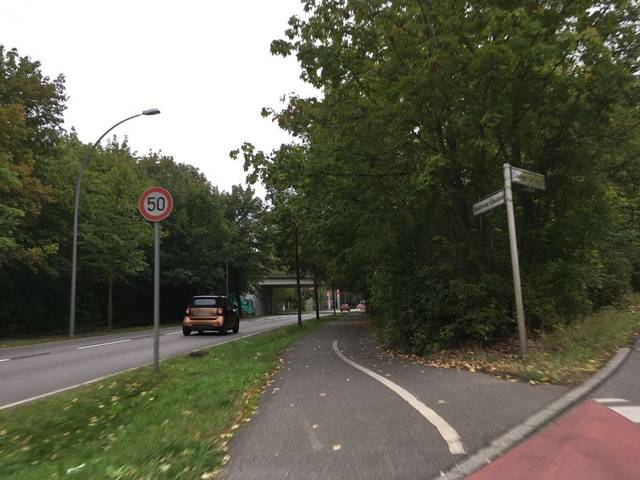
Region: Germany
Coordinates: 52.568, 13.476